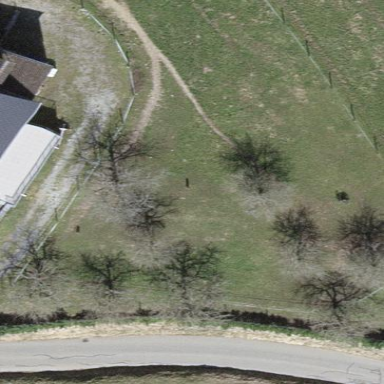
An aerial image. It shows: Orchard.